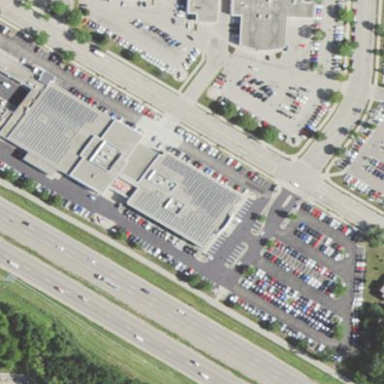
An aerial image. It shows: Building that houses car shop.